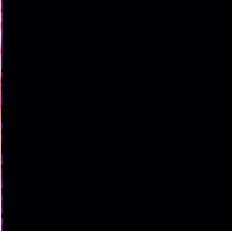
Sound class: Rain